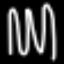
Label: fork